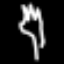
Label: fork